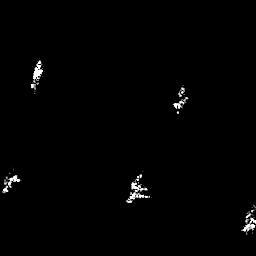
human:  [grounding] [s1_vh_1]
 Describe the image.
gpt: In the satellite image, there is  <ref>1 medium ship </ref> <box>[[10, 24, 17, 34, 0]]</box> located at top left,  <ref>1 small ship </ref> <box>[[0, 67, 8, 76, 0]]</box> located at bottom left,  <ref>1 small ship </ref> <box>[[48, 70, 56, 80, 0]]</box> located at bottom,  <ref>1 small ship </ref> <box>[[66, 35, 73, 43, 0]]</box> located at right,  <ref>1 small ship </ref> <box>[[92, 83, 99, 91, 0]]</box> located at bottom right.